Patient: sex M, age 63
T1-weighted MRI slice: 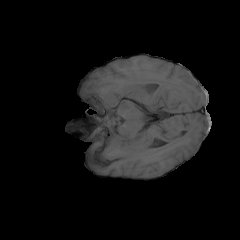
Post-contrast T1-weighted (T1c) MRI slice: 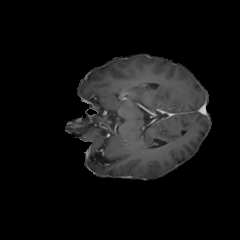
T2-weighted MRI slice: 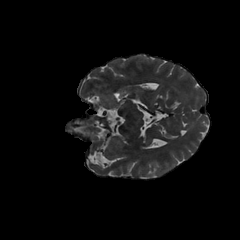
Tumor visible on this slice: no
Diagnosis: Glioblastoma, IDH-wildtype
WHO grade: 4